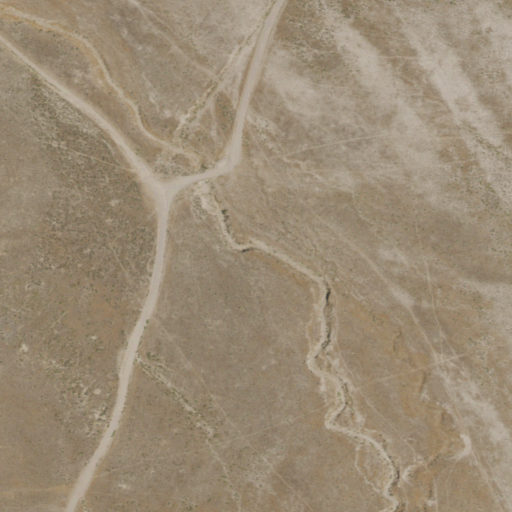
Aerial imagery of valley in Nevada named Dry Gulch containing grassland, open development, and shrub